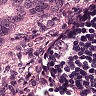
Metastatic tissue present: yes